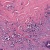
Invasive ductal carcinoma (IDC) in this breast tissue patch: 0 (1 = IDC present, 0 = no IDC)